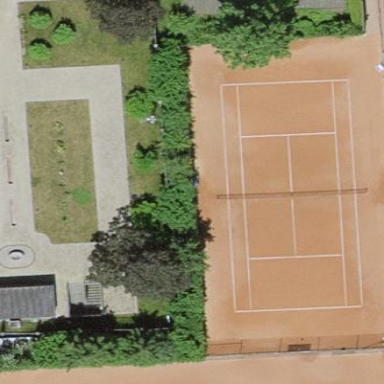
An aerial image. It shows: Clay tennis court on the leisure land pitch.